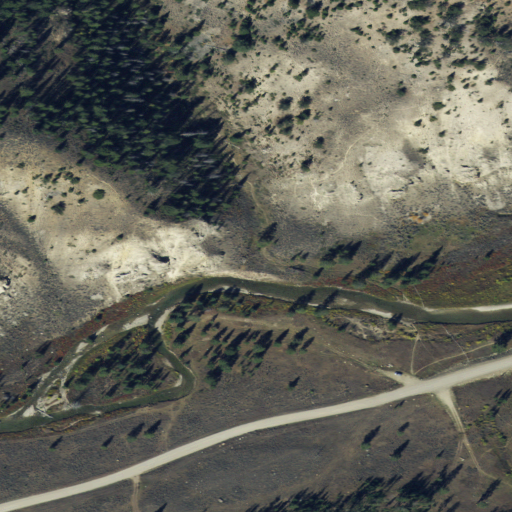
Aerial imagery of valley in Montana named Cameron Draw containing shrub, evergreen forest, grassland, herbaceous wetlands, and woody wetlands